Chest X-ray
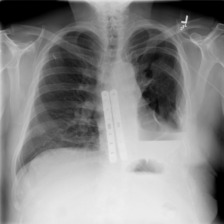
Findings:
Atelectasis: negative
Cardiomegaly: negative
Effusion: negative
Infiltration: negative
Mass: negative
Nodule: negative
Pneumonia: negative
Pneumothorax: positive
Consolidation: negative
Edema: negative
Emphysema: negative
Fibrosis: negative
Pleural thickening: negative
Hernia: negative